Field crop: tomato
Growth stage: 2
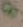
Species: solanum